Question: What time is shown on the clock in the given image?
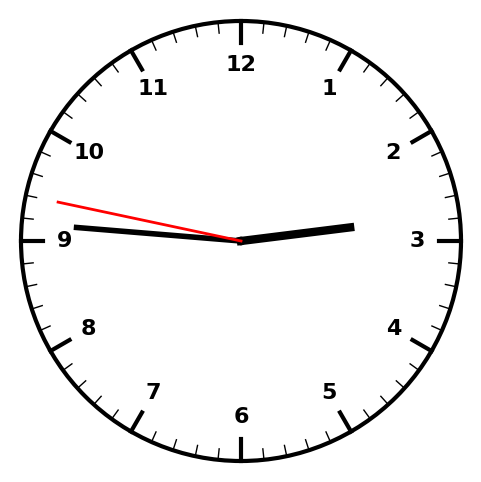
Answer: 02:45:47